Question: i have an array in php who contains pictures url (jpg pics). When you execute the php script this array is filled with url of pictures (for this example lets say 4 pics). At this point i want to equally distribute the pics in the space and generate a single one, like:

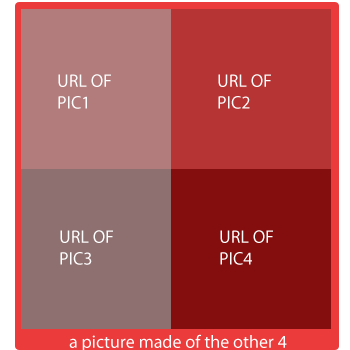
Answer: 1. Grab all the pictures in the array
2. Find the two largest dimensions
3. Make a canvas that can fit 4 images covering an area of the product of the two largest dimensions, i.e. Height = MaxY * 2 and Width = MaxX * 2.
4. Place images on canvas, you can easily use the max dimensions as a guide here: x= MaxX / 2 + Image1 Width / -2, y= MaxY / 2 + Image1 Height / -2 x= MaxX + (MaxX / 2 + Image2 Width / -2), y= MaxY / 2 + Image2 Height / -2 x= MaxX / 2 + Image3 Width / -2, y= MaxY + (MaxY / 2 + Image3 Height / -2) x= MaxX + (MaxX / 2 + Image4 Width / -2), y= MaxY + (MaxY / 2 + Image4 Height / -2)
5. Save to disk
You may want to scale down to a set maximum, in which case you need to introduce a scale multiplier into the equation. You might also want to crop to a square size to reduce empty space induced from having pictures of different aspect ratios.
Keywords: <URL>.